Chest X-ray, AP view. Patient: 31 years old, sex M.
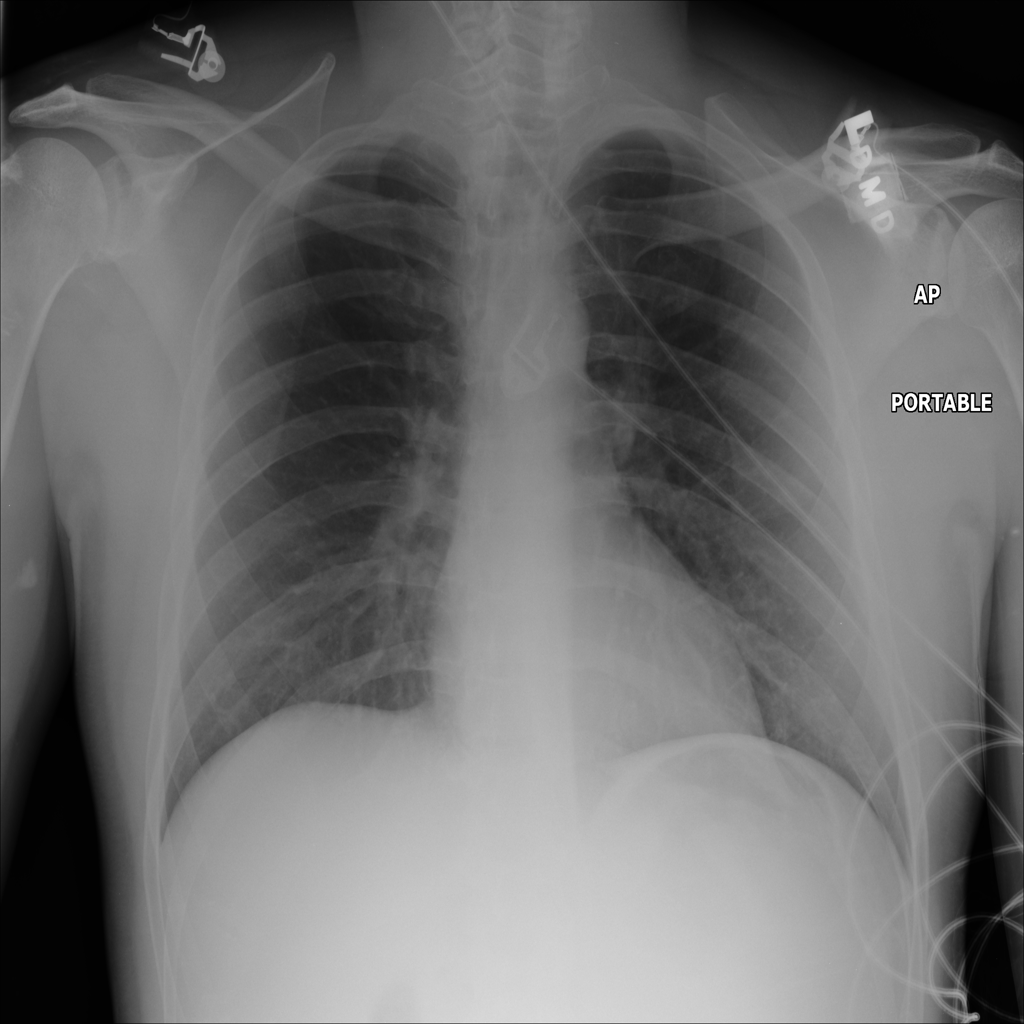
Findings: No Finding